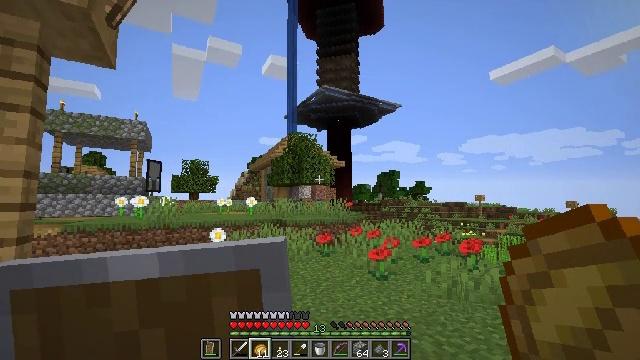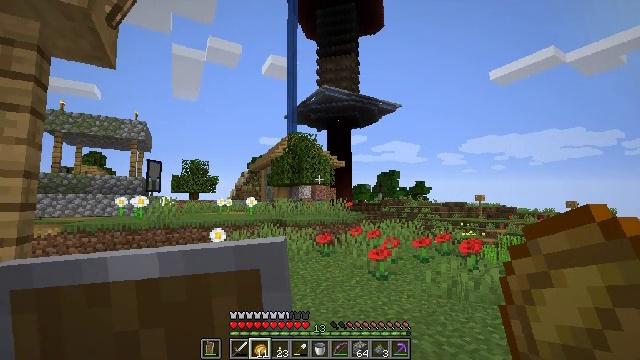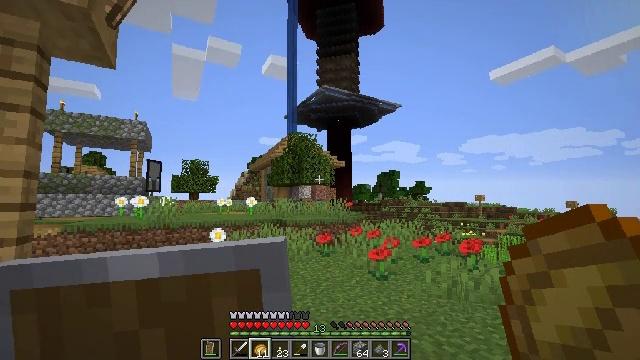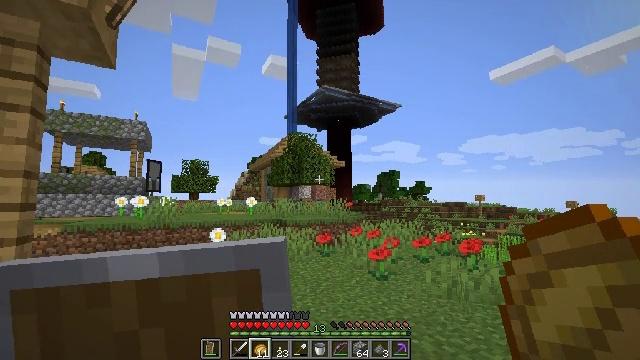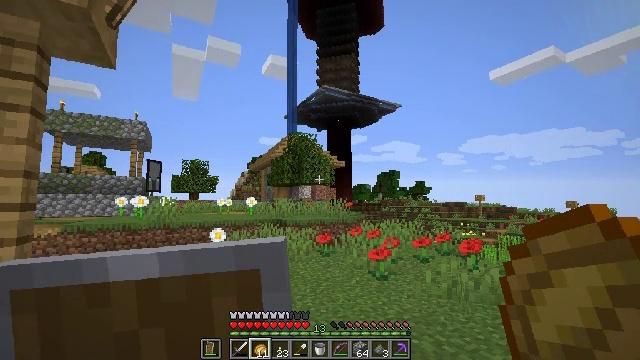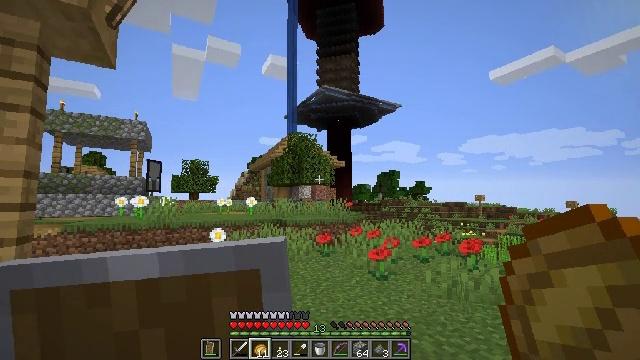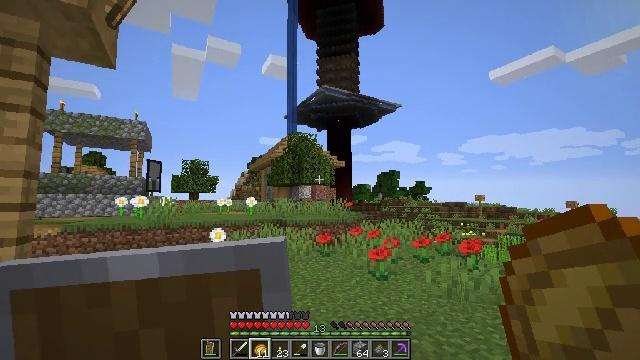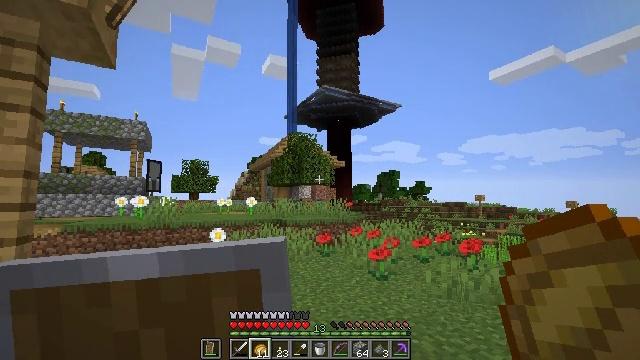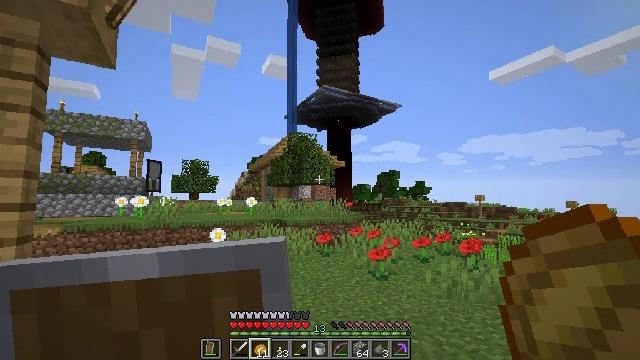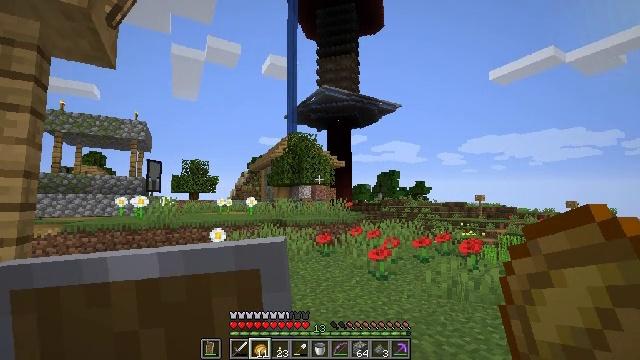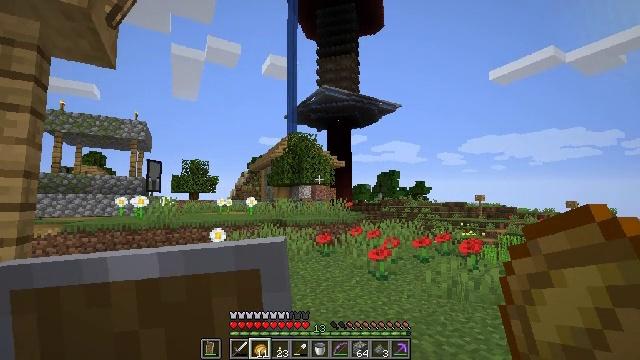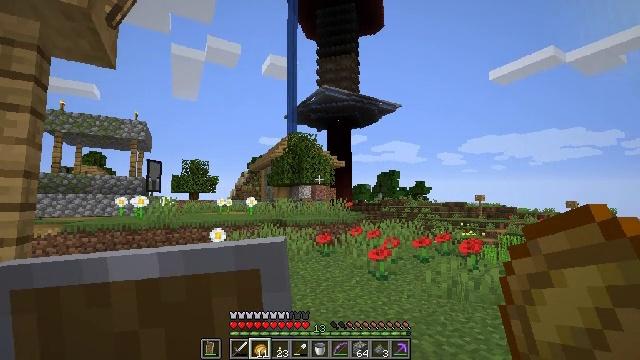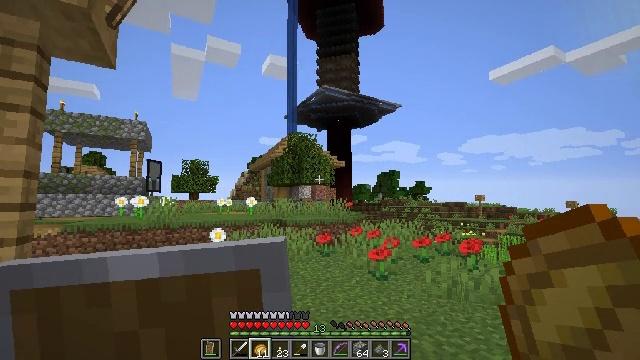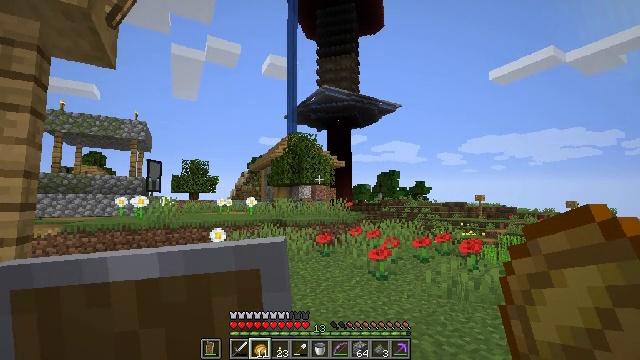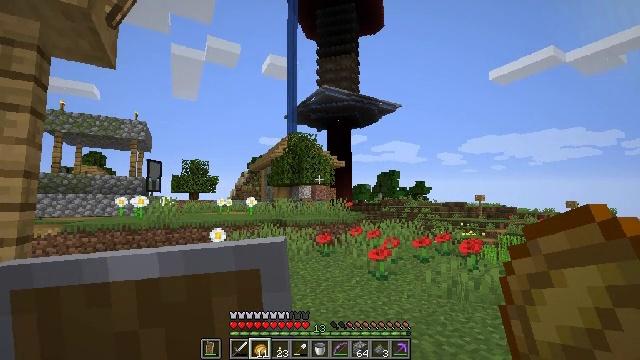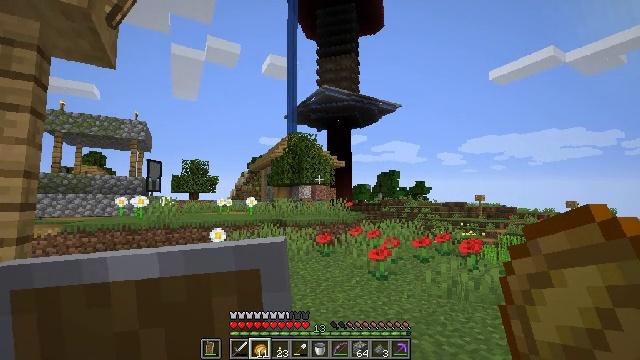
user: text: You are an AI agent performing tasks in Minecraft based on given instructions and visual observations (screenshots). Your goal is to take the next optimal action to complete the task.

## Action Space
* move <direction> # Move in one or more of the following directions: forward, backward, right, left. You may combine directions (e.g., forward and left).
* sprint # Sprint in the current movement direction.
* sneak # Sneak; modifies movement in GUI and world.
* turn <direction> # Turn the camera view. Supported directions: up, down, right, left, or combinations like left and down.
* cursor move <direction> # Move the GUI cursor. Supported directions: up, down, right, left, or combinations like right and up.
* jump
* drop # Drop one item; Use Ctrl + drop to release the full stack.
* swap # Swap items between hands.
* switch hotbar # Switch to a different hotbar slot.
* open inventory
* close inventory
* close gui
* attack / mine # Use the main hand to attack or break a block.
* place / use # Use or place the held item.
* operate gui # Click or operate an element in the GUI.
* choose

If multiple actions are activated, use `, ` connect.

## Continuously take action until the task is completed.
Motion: motion action
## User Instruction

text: Prepare a bow on the crafting table.
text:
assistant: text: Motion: no_op
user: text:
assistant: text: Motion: no_op
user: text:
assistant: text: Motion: no_op
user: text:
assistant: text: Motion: no_op
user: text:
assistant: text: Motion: no_op
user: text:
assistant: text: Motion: no_op
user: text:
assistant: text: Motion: no_op
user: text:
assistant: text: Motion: no_op
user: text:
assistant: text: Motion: no_op
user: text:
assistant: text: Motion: no_op
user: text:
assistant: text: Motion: no_op
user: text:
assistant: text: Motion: no_op
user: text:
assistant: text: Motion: no_op
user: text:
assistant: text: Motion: no_op
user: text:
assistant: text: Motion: no_op
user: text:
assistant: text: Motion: no_op
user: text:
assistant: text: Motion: no_op
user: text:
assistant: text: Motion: no_op
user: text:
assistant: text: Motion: no_op
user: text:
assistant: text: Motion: no_op
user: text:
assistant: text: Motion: no_op
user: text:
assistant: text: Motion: no_op
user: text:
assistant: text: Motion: no_op
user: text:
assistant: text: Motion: no_op
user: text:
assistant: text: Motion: no_op
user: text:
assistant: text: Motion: no_op
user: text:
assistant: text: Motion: no_op
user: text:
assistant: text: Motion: no_op
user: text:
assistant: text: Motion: no_op
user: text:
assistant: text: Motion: no_op